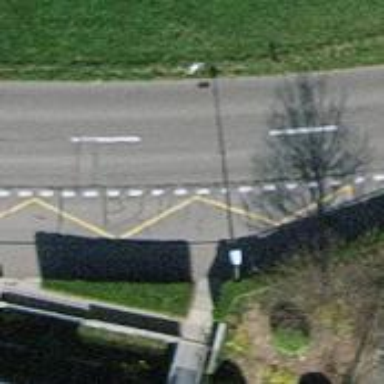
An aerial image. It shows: Public transport stop position.